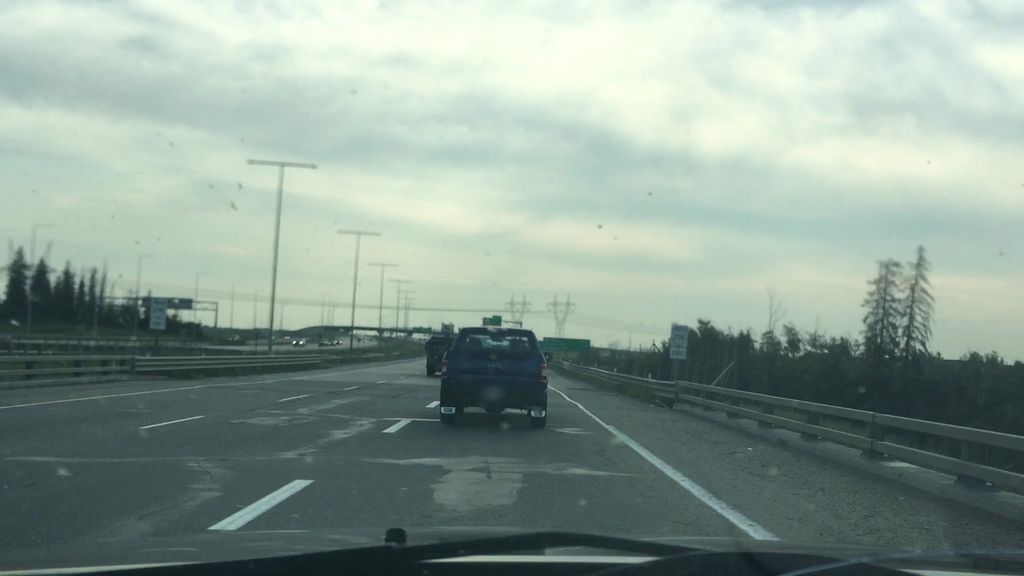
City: edmonton